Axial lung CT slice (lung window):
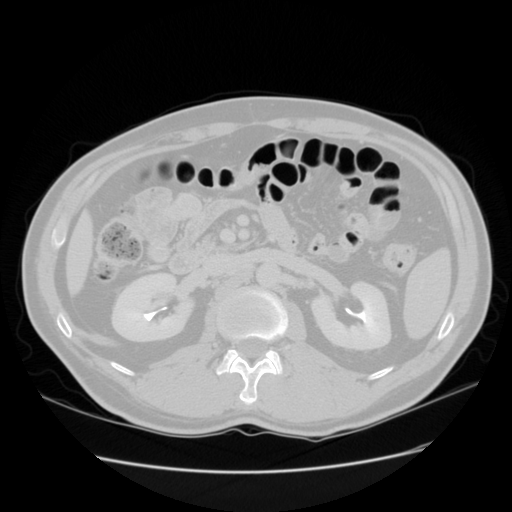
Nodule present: no